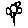
Label: flower